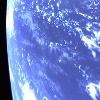
Label: water